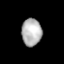
Tissue: lung
Cell type: Endothelial cells
Senescence score: 0.545
Nuclear area (px): 538
Mean DAPI intensity: 179.366